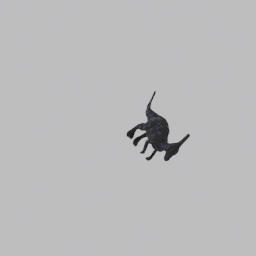
Label: animals